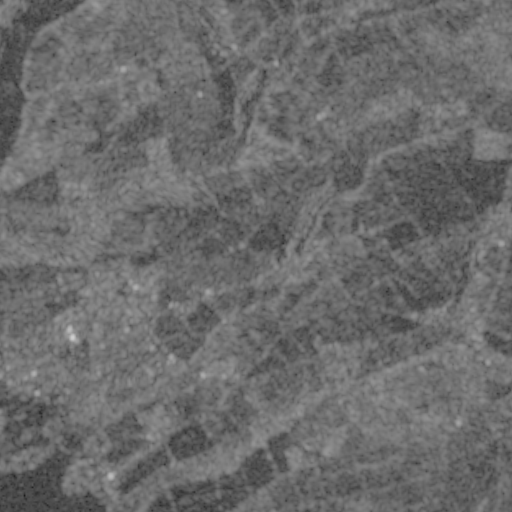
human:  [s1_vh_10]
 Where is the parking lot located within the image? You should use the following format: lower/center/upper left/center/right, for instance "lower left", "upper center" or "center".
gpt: The parking lot is located in the lower left of the image.
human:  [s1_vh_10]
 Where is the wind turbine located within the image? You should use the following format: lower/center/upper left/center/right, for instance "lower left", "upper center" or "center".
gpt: The wind turbine is located in the upper center of the image.
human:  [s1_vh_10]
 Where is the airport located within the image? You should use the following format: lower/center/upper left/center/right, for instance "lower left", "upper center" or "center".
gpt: There is no airport in the image.

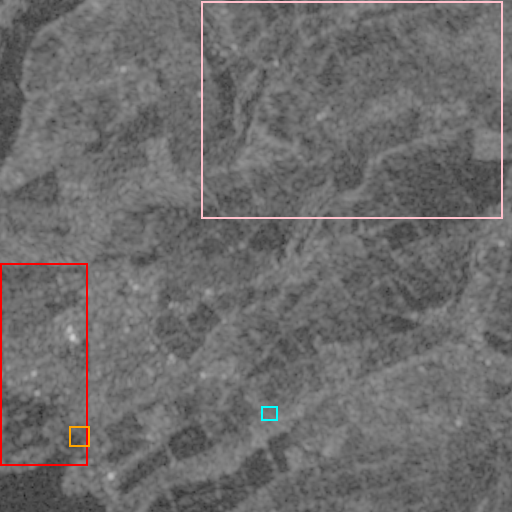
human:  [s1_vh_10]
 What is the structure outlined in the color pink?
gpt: The structure outlined in pink is a crop field.
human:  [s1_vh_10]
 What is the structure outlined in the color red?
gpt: The structure outlined in red is a park.
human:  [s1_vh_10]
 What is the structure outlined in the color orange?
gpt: The structure outlined in orange is a parking lot.
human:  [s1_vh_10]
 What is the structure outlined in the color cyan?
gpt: The structure outlined in cyan is a wastewater plant.
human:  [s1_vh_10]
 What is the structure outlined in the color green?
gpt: There is no green outline.